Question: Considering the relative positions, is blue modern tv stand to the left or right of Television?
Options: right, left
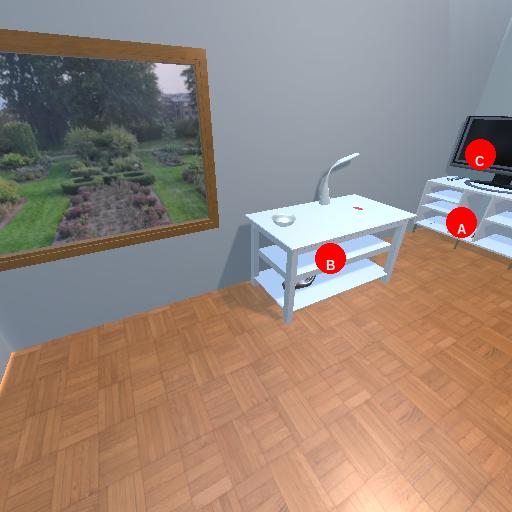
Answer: right